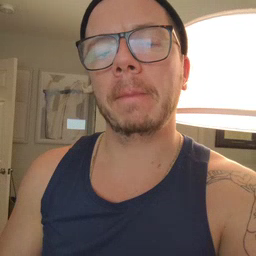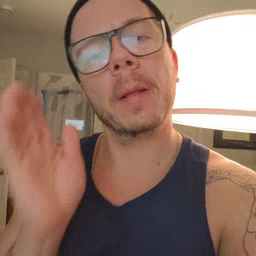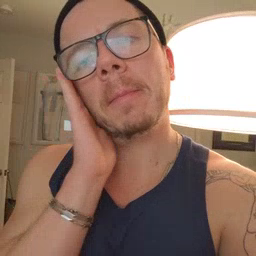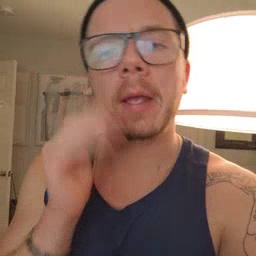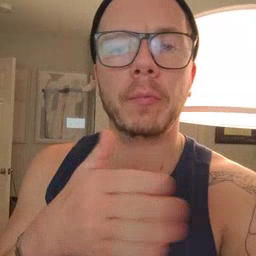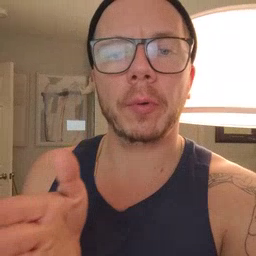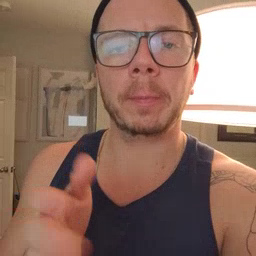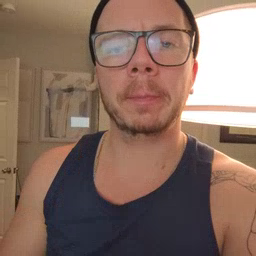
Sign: bedroom